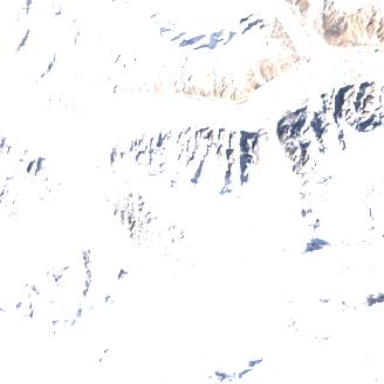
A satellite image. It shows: Stunning view of glacier.